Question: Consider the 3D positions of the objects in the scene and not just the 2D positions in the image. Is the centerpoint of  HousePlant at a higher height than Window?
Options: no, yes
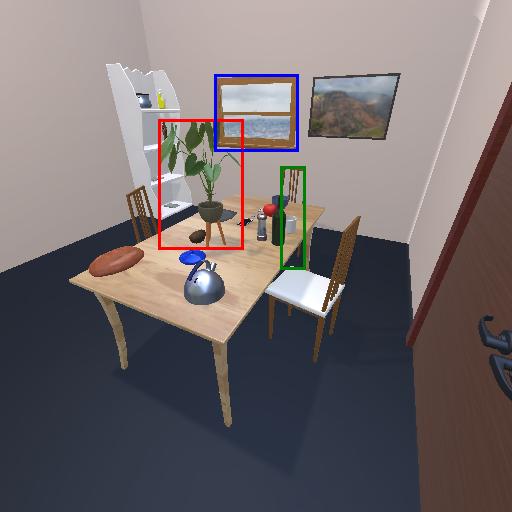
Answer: no